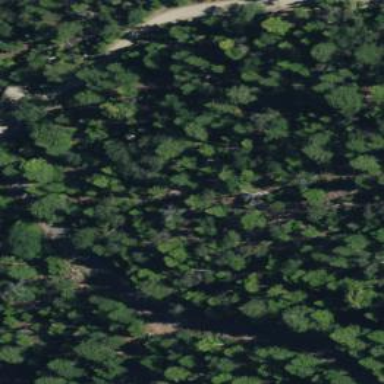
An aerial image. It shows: Evergreen needle-leaved forest.